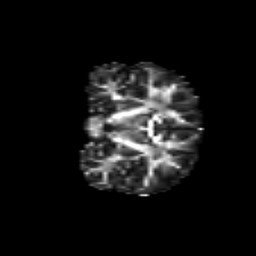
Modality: FA
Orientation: coronal
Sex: female
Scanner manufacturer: siemens
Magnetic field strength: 3 T
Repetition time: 5 s
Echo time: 0.071 s